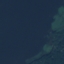
Land use / land cover: SeaLake